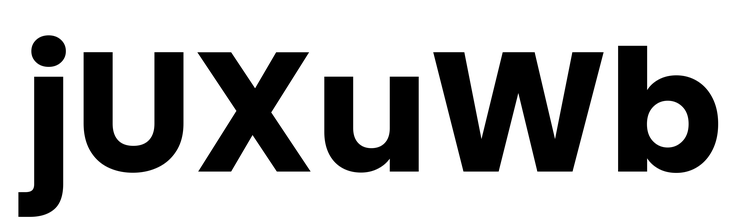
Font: Poppins-Bold